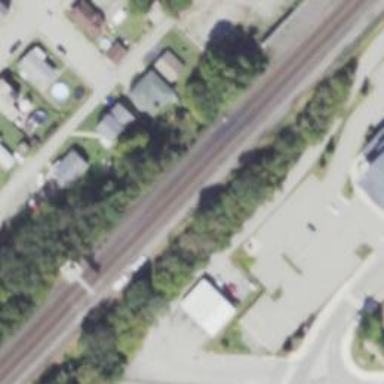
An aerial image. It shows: Rail spur service.